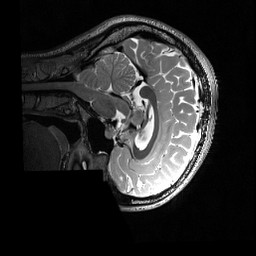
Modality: T2w
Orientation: sagittal
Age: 22
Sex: female
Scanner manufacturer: siemens
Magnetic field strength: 3 T
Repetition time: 3.2 s
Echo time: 0.56 s